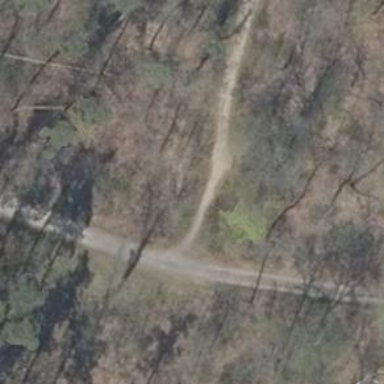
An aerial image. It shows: Path.